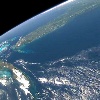
Label: water